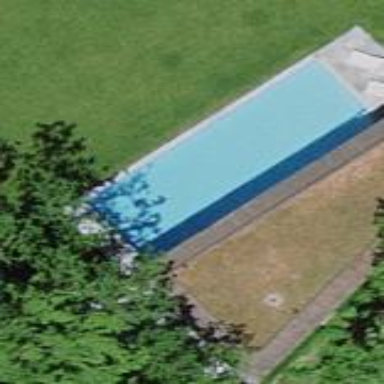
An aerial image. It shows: Swimming pool located in leisure land.